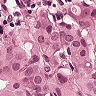
Metastatic tissue present: yes